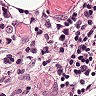
Metastatic tissue present: no